Aerial crown-view tile of a tropical tree (Barro Colorado Island, Panama), acquired 20250818:
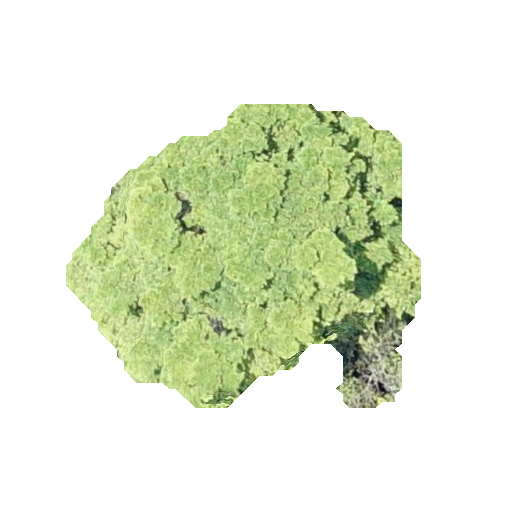
Species: Terminalia amazonia
GBIF accepted scientific name: Terminalia amazonica
Crown area: 111.91 m²